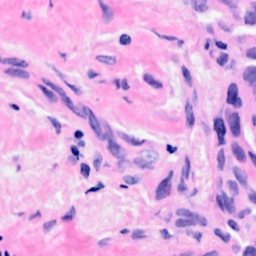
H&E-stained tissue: Breast